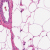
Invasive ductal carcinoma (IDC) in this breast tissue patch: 0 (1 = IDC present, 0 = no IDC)